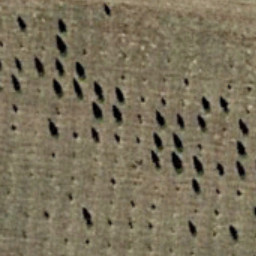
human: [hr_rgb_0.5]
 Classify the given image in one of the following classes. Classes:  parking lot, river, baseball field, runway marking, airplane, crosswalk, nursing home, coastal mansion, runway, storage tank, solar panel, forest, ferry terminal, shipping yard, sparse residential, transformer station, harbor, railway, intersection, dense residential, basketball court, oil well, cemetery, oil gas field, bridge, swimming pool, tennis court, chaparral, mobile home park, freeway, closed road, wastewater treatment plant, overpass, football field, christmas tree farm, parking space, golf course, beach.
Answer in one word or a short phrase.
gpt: christmas tree farm